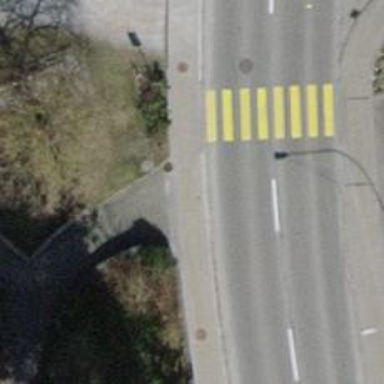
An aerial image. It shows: Sidewalk along the footway.